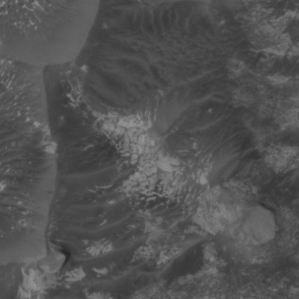
Label: non_frost